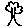
Label: tree